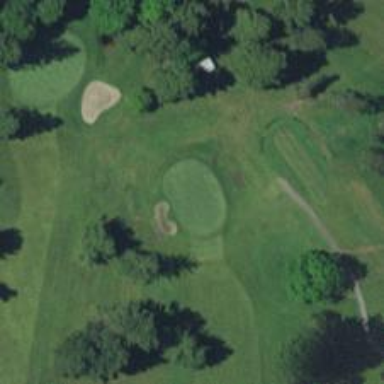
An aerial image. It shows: View of golf hole.